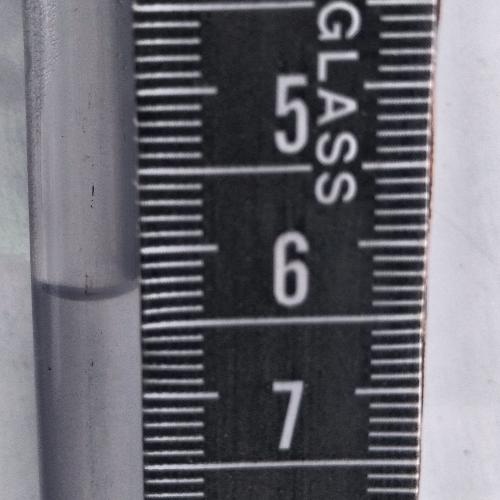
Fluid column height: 6.3 cm